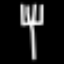
Label: fork